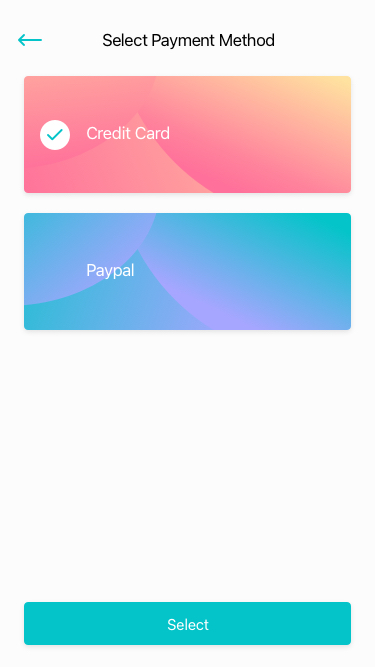
Text in this UI design:
Select Payment Method
Credit Card
Paypal
Select